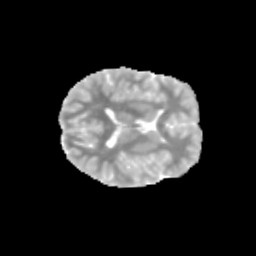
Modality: MD
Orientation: axial
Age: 11
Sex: female
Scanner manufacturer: siemens
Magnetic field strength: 3 T
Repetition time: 3.8 s
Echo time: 0.07 s